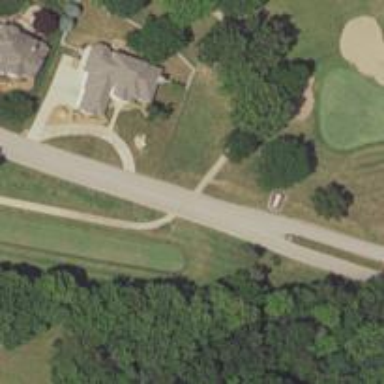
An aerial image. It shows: Golf cartpath that is also road path.